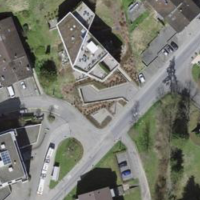
EUNIS habitat code: 55
Species observed at this site:
Vicia sepium
Phyteuma orbiculare